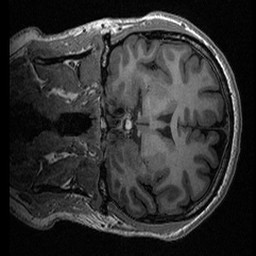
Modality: T1w
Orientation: coronal
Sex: male
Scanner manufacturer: ge
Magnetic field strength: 3 T
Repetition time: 0.0064 s
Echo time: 0.00281 s